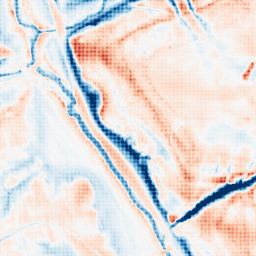
Category: trend_removal
Decomposition family: local_polynomial
Decomposition parameters: window_size: 31
degree: 2
Upsampling method: sinc_hamming
Upsampling parameters: scale: 4
kernel_size: 4
Upsampling scale: 4